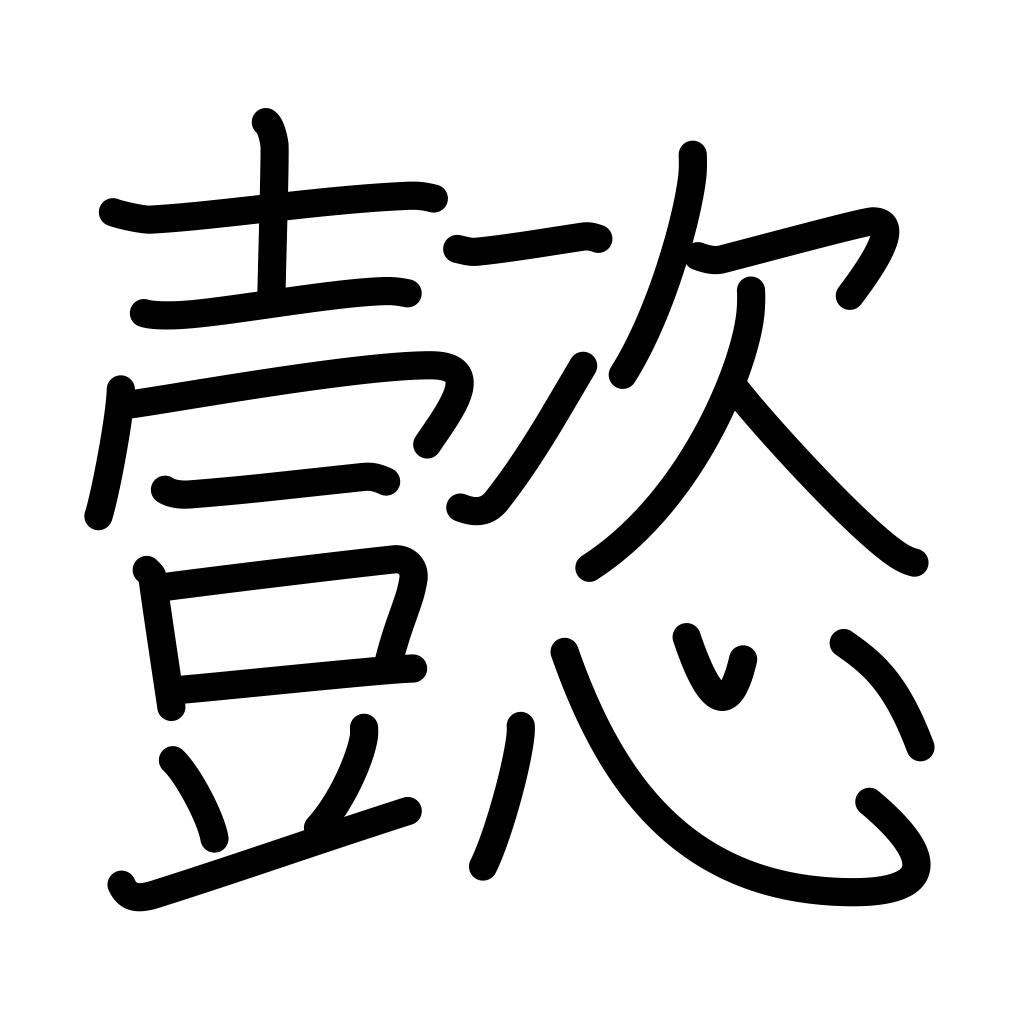
Meaning: beautiful, splendid